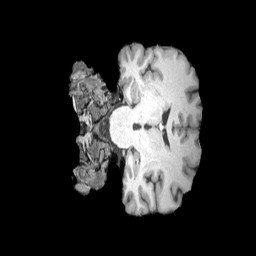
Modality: T1w
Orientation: coronal
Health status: healthy